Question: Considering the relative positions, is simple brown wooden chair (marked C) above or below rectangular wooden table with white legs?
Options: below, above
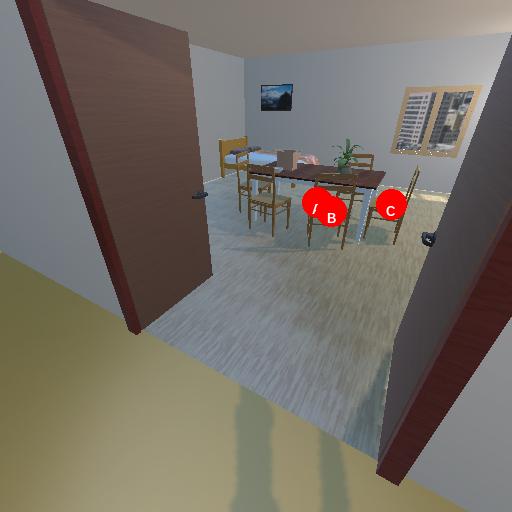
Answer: below